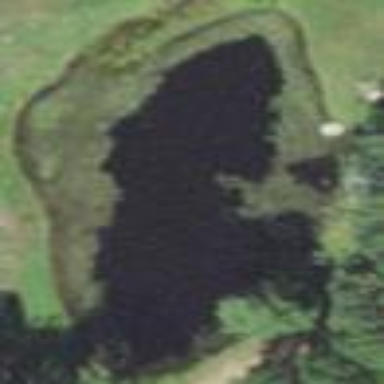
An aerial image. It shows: Pond with natural water.